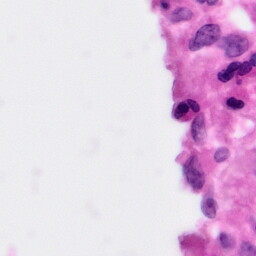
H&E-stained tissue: Pancreatic